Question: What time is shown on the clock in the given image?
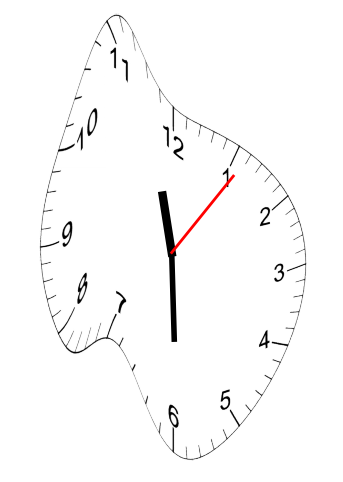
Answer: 11:30:06